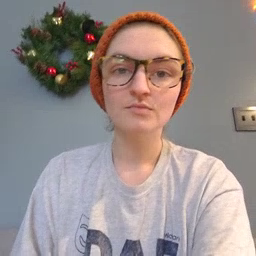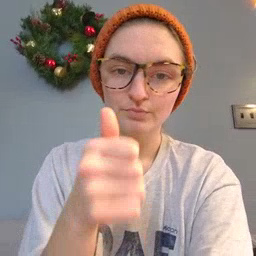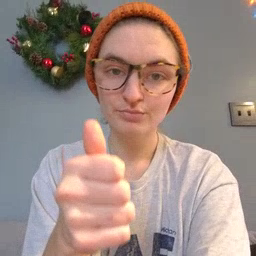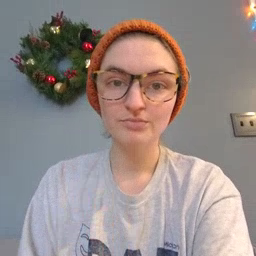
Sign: yourself